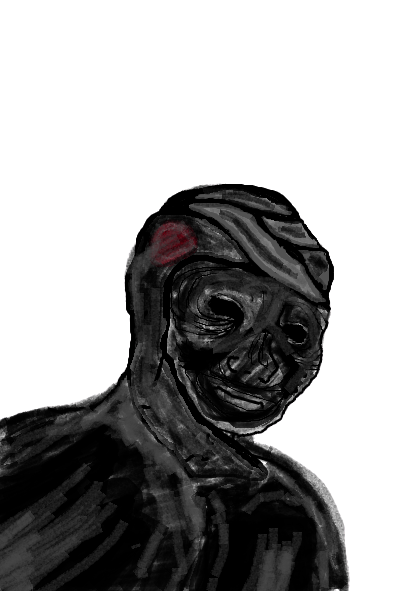
Label: 5_unsorted